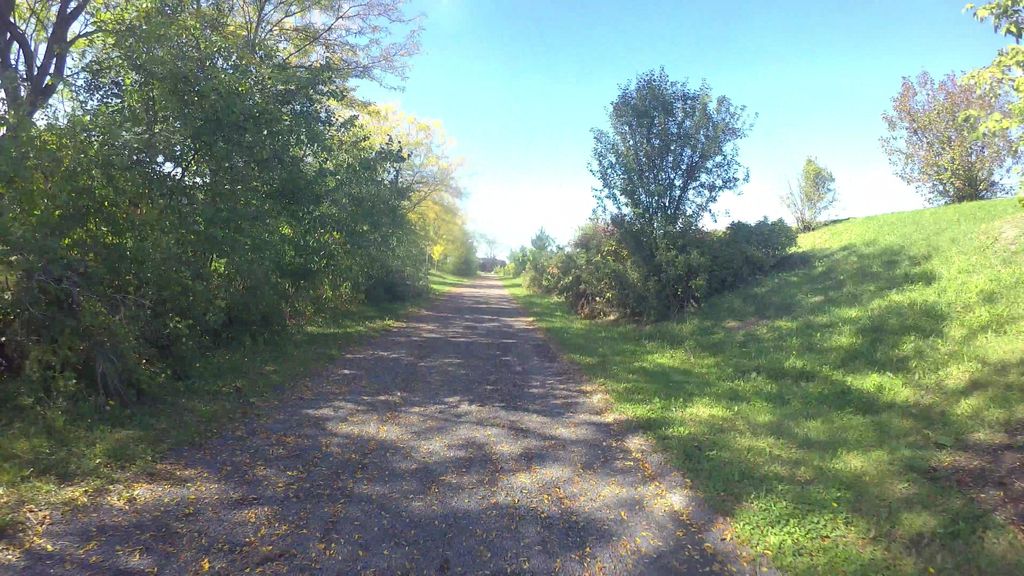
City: montreal